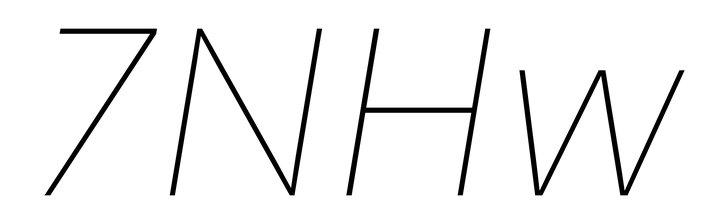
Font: Inter-Italic_Thin_Italic